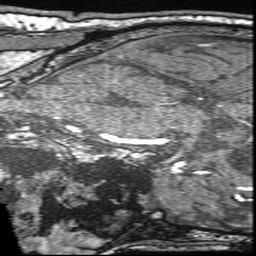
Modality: angio
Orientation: sagittal
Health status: ill
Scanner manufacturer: siemens
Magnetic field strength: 3 T
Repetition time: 0.021 s
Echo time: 0.00343 s